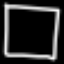
Label: square